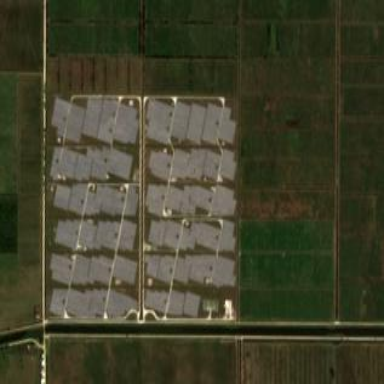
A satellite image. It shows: Solar power plant using photovoltaic technology.